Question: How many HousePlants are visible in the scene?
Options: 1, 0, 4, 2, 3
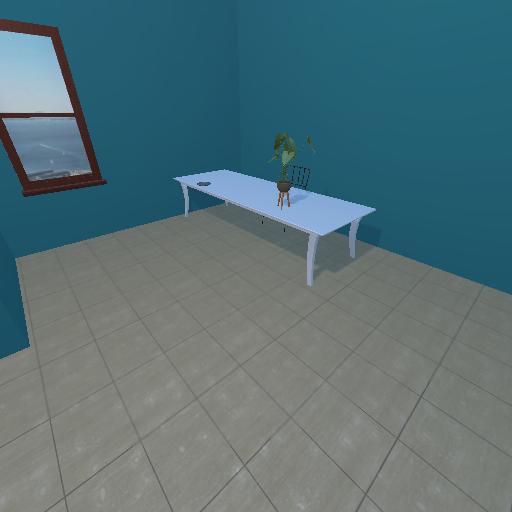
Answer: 1